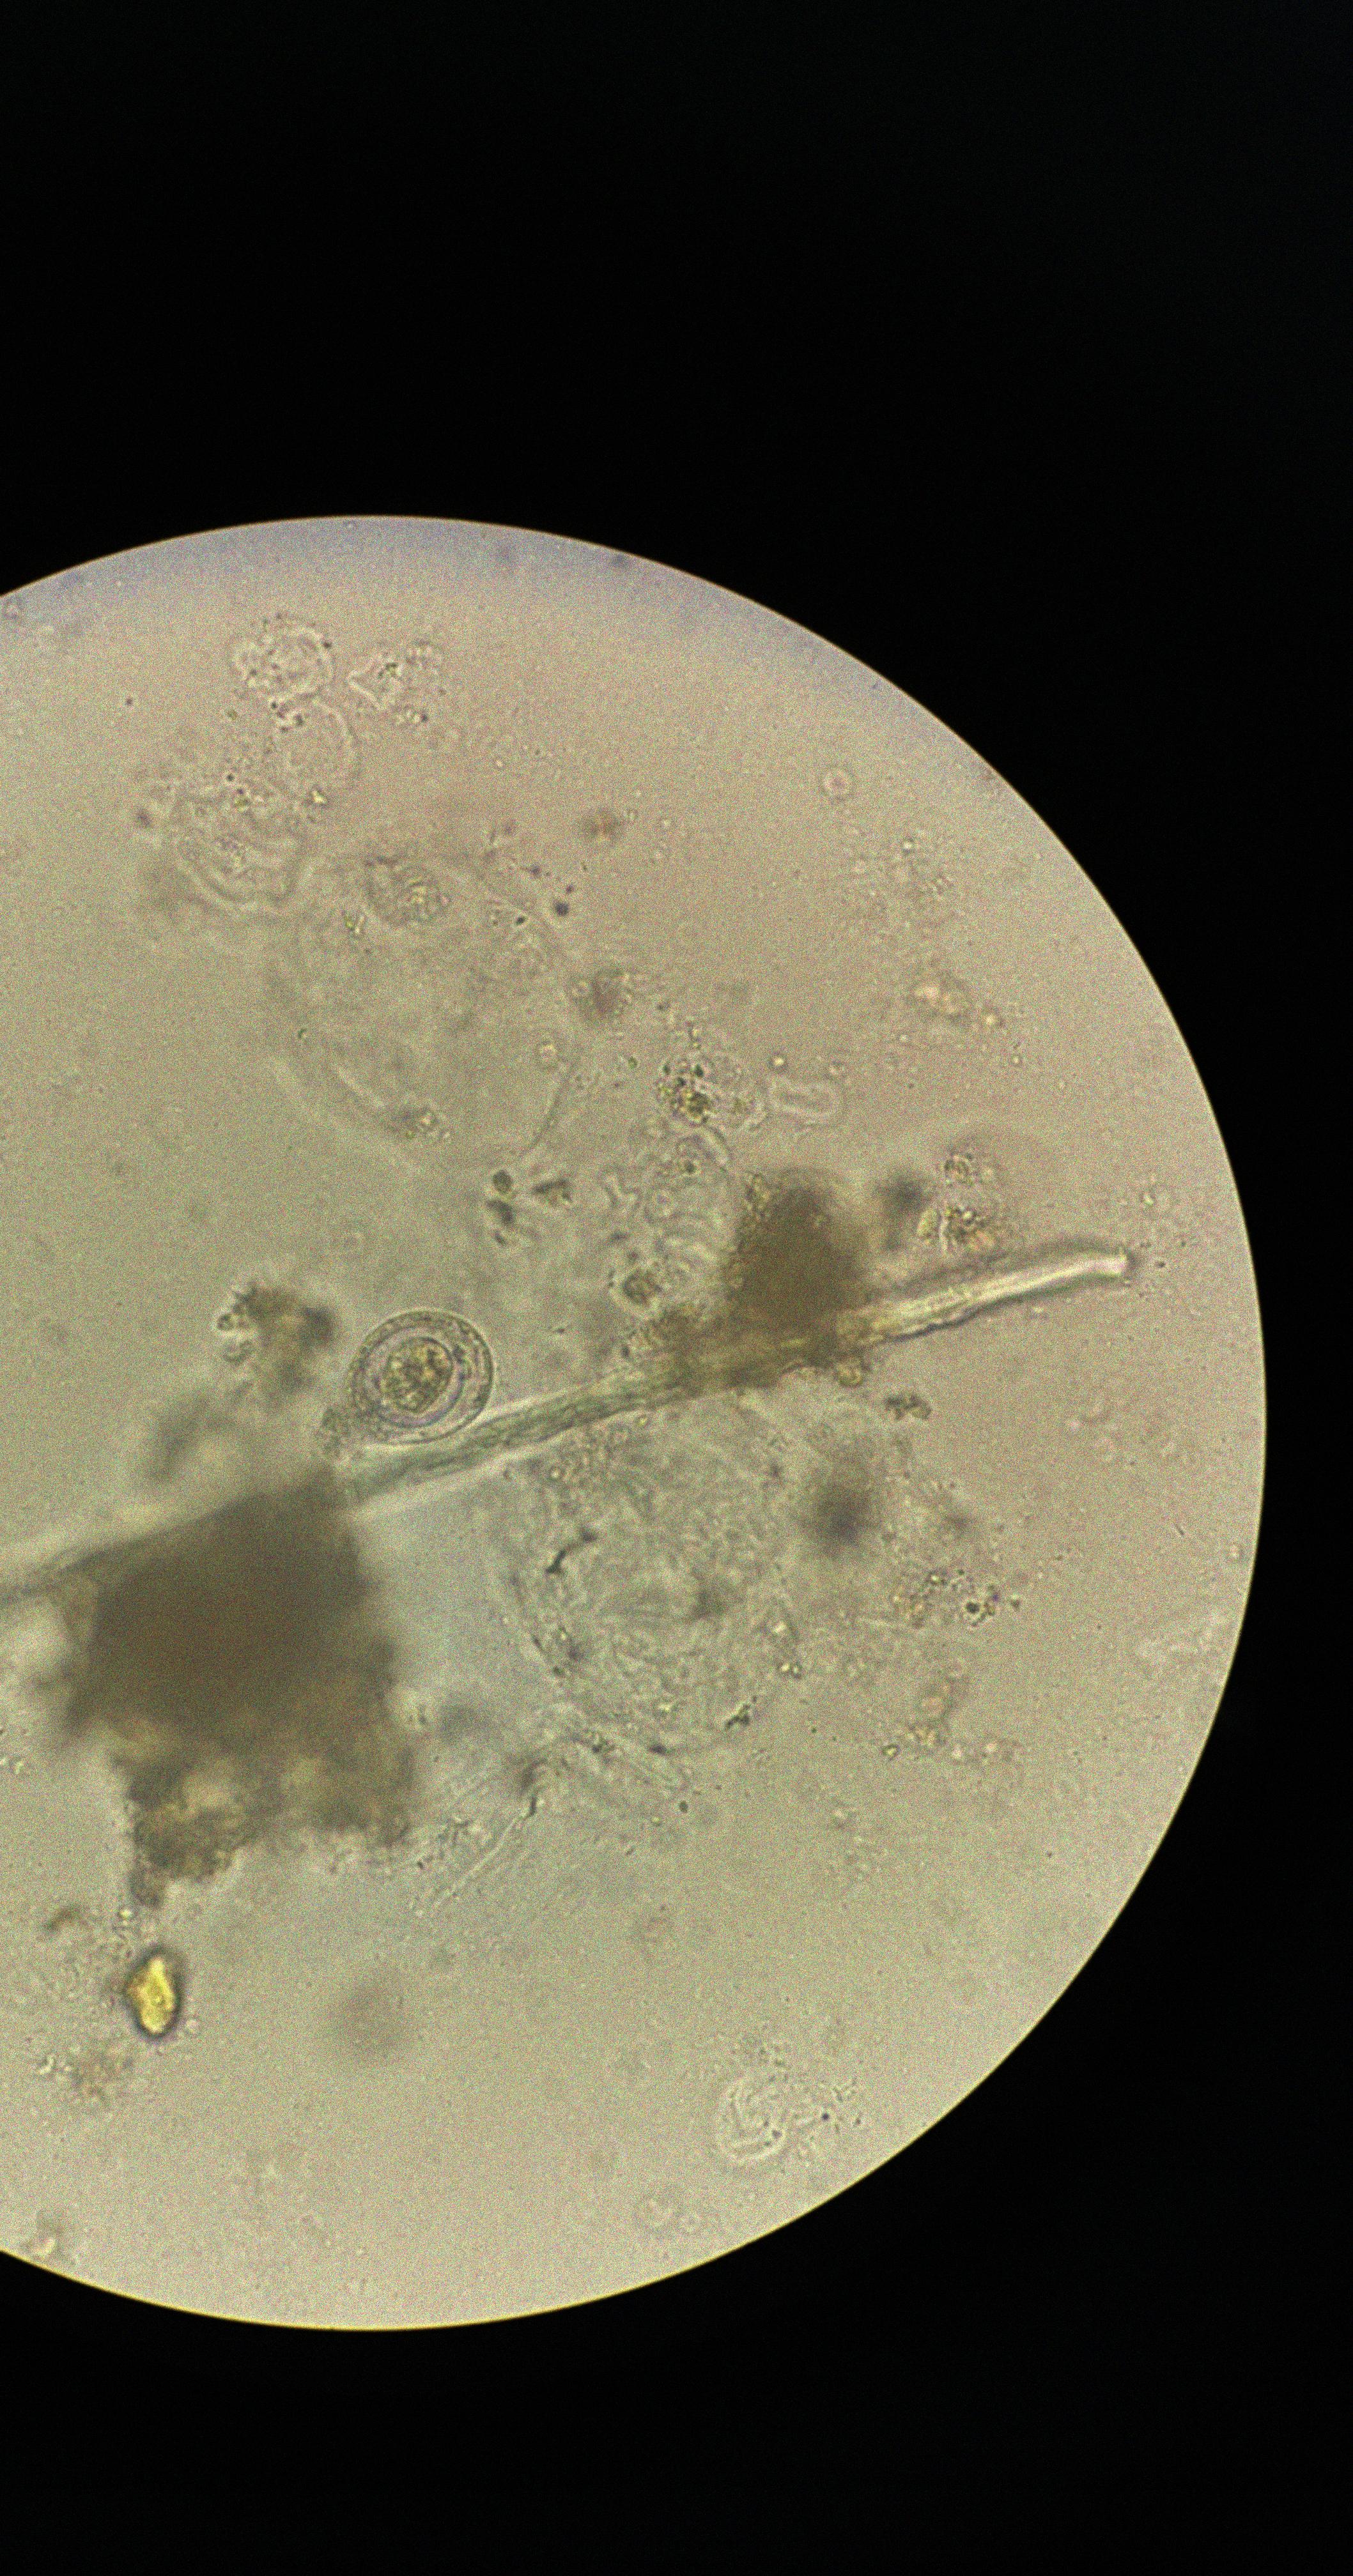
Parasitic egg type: Hymenolepis nana